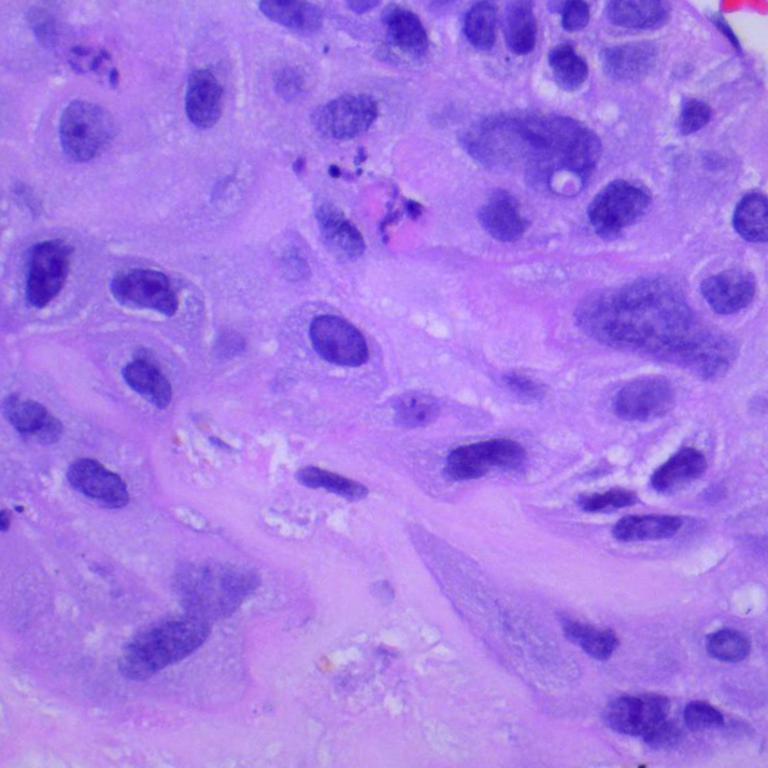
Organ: lung
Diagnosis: squamous carcinomas